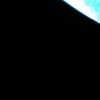
Label: space